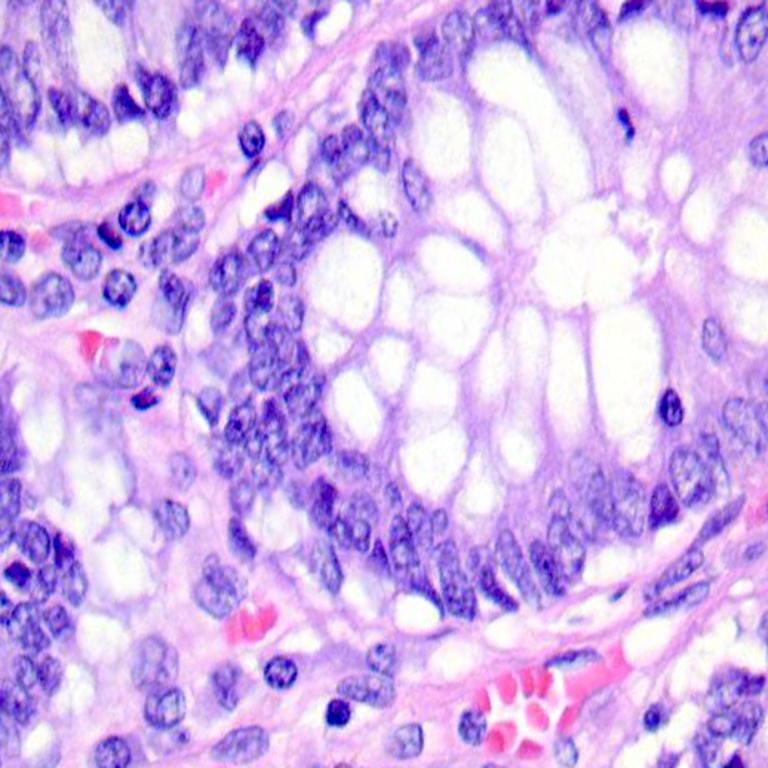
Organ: colon
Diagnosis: benign